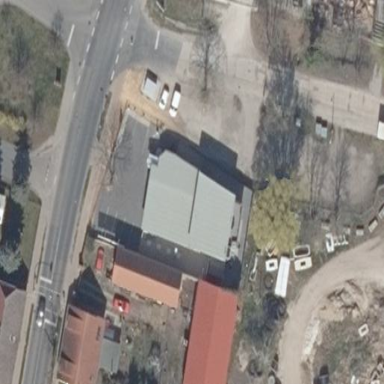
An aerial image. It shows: Building designated for swimming.